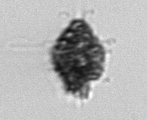
Label: Dictyocha